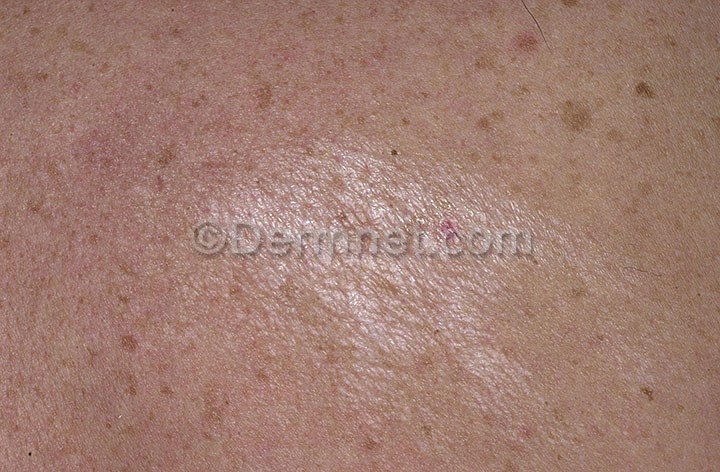
Disease: Lupus and other Connective Tissue diseases